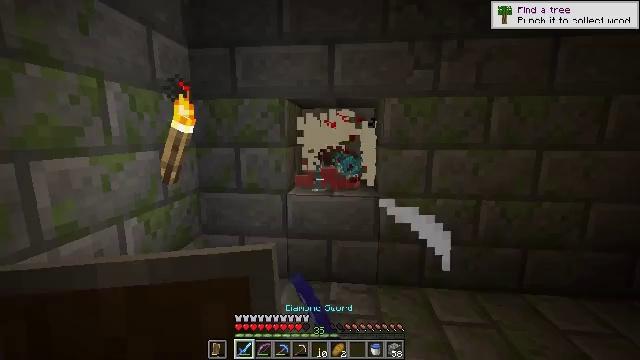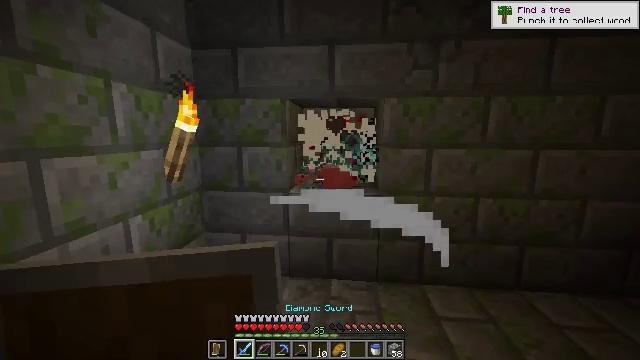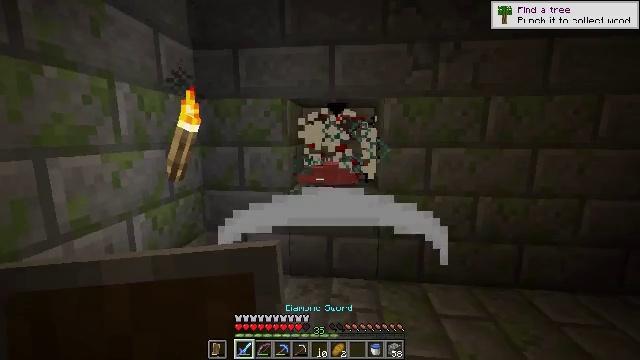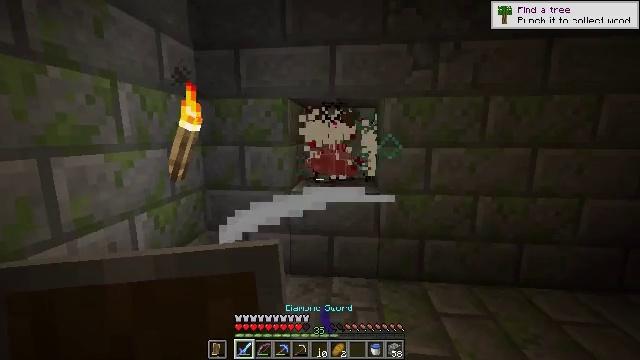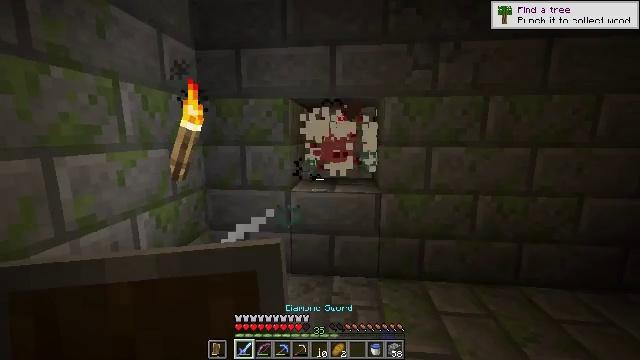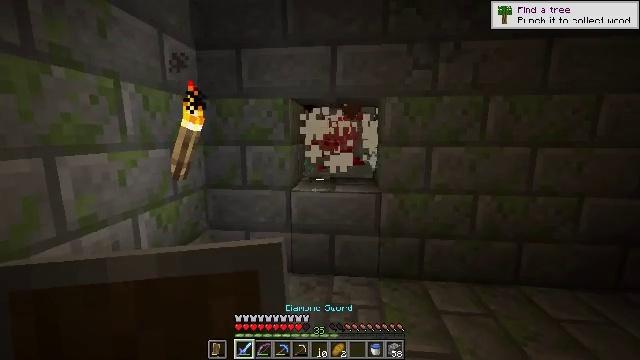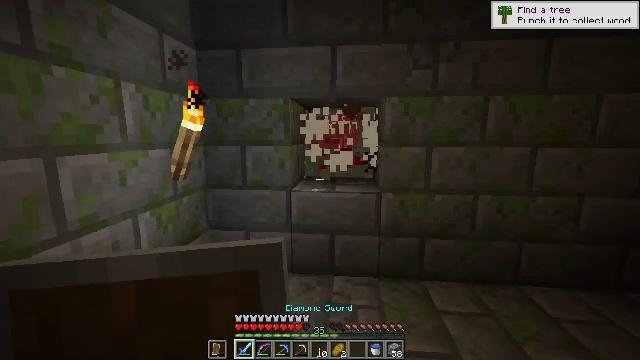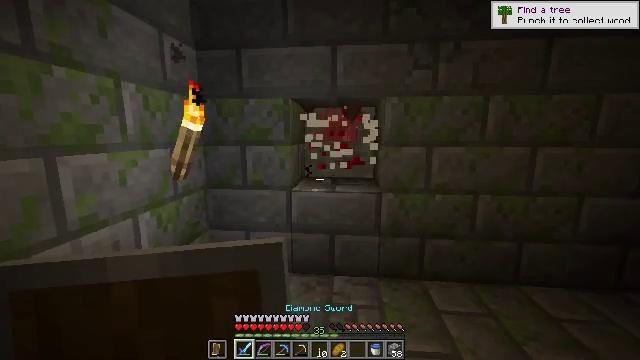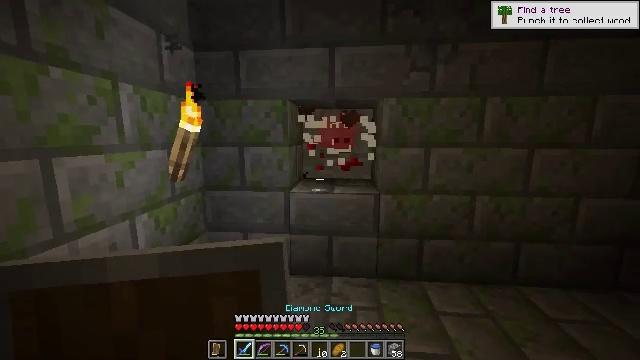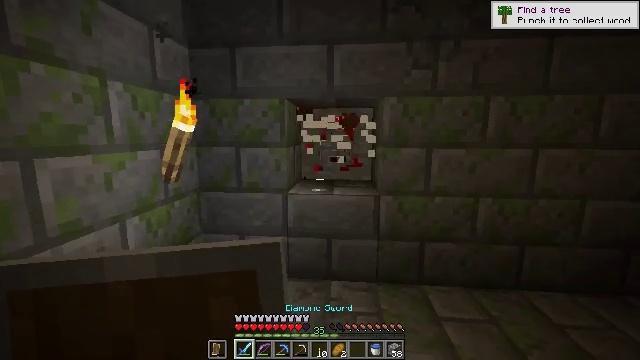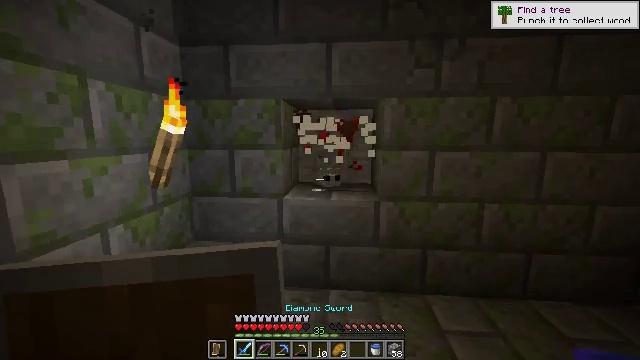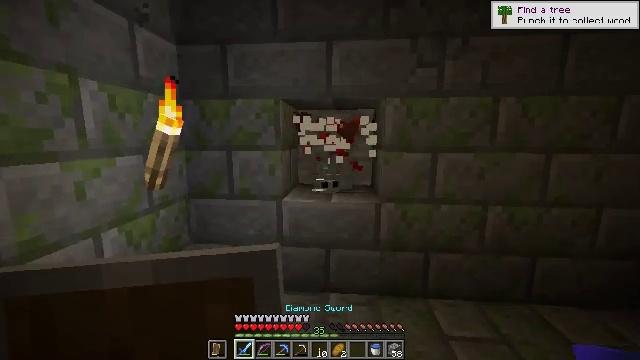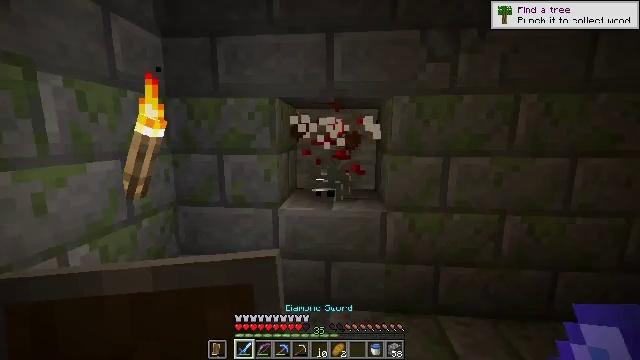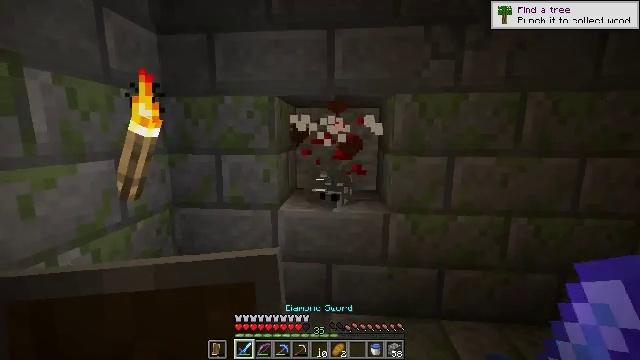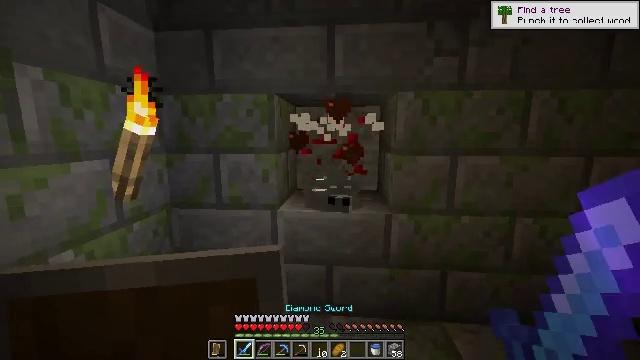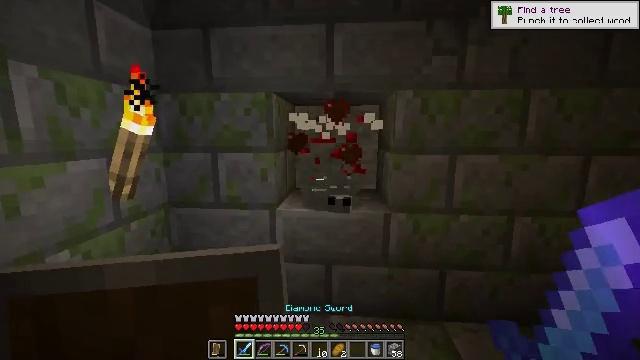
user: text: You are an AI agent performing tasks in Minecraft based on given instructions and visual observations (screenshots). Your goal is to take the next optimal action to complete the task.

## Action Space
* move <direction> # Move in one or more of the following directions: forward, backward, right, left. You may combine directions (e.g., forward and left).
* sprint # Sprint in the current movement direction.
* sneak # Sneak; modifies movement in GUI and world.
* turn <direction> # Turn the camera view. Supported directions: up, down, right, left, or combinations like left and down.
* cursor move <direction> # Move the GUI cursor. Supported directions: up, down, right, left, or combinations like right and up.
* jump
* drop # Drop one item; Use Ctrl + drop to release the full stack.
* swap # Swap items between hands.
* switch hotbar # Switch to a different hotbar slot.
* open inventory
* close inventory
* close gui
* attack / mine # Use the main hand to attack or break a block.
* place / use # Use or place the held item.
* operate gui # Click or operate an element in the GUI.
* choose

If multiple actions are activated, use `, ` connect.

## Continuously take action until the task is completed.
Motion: motion action
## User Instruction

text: Fight against silverfish.
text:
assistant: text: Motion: attack / mine
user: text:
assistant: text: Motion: attack / mine
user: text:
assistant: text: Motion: no_op
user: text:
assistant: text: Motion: no_op
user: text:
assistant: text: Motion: no_op
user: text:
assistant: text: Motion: no_op
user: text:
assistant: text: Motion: no_op
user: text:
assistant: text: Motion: no_op
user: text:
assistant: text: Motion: move forward
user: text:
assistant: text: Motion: move forward
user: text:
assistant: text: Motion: move forward
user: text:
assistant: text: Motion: no_op
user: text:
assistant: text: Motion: no_op
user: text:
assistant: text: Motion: no_op
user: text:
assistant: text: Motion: attack / mine
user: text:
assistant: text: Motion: turn down, attack / mine
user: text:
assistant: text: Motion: turn down, attack / mine
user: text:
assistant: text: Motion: turn right and down, attack / mine
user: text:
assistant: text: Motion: attack / mine
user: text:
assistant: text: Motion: attack / mine